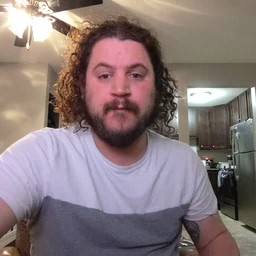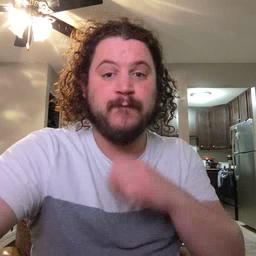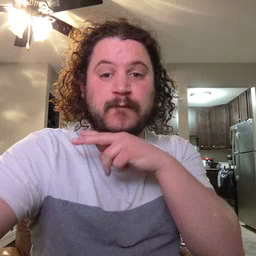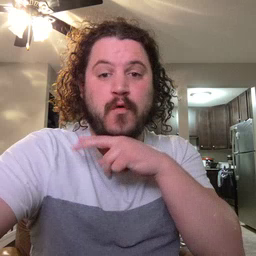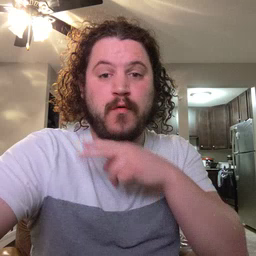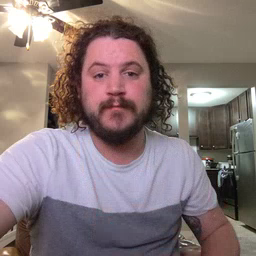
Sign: frog